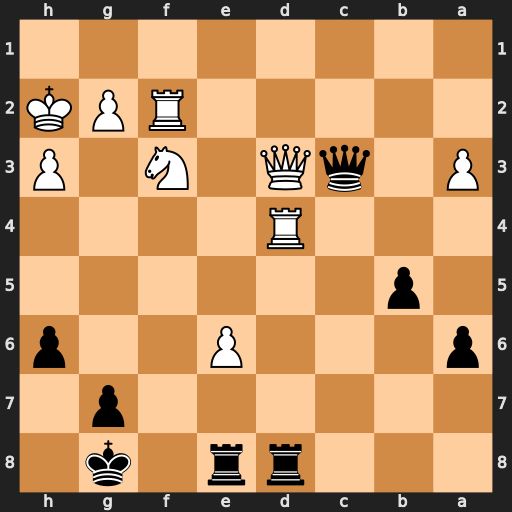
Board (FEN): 3rr1k1/6p1/p3P2p/1p6/3R4/P1qQ1N1P/5RPK/8
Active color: b
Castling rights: -
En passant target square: -
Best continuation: Qxd3 Rxd3 Rxd3